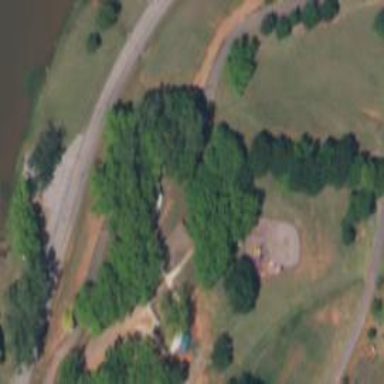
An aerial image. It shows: Disc golf tee area.